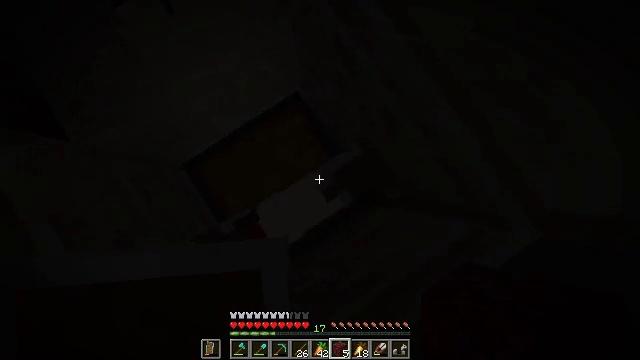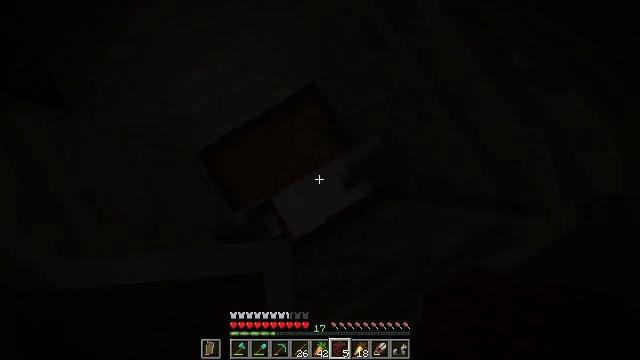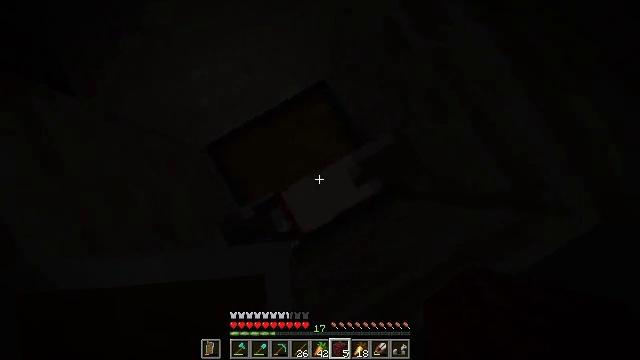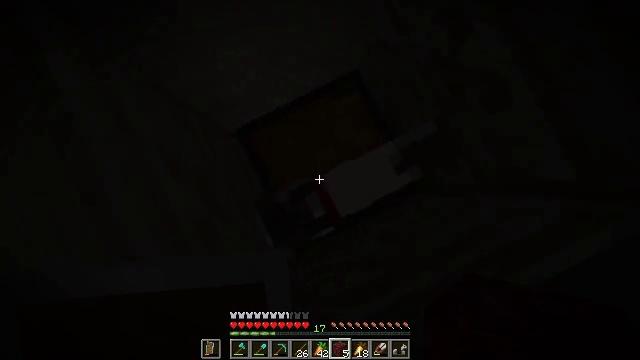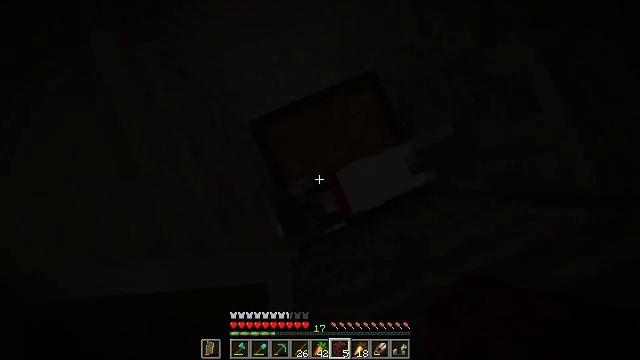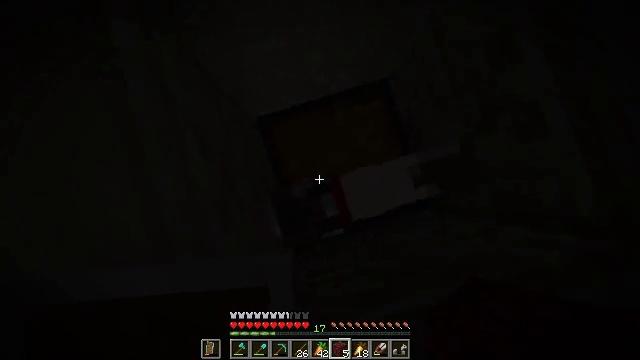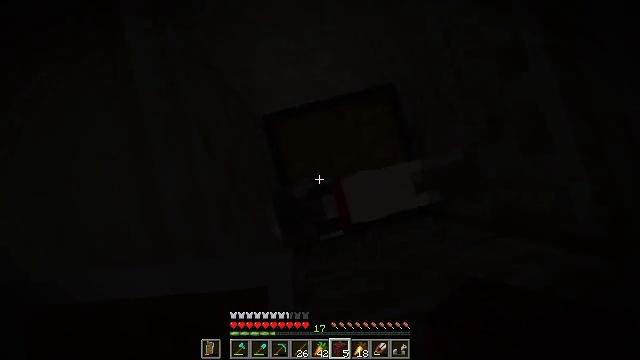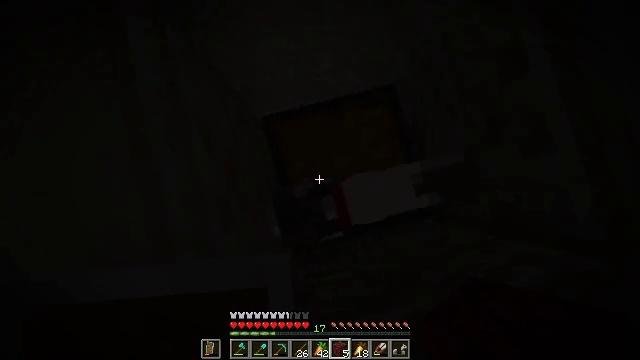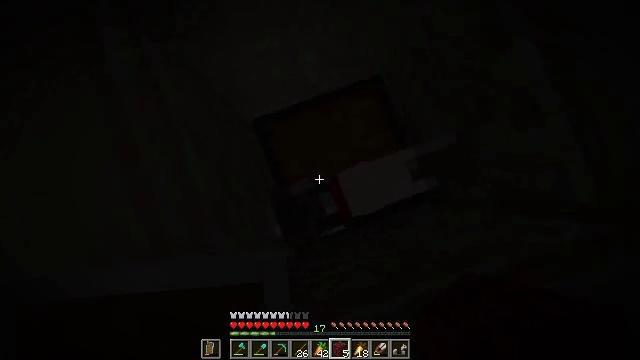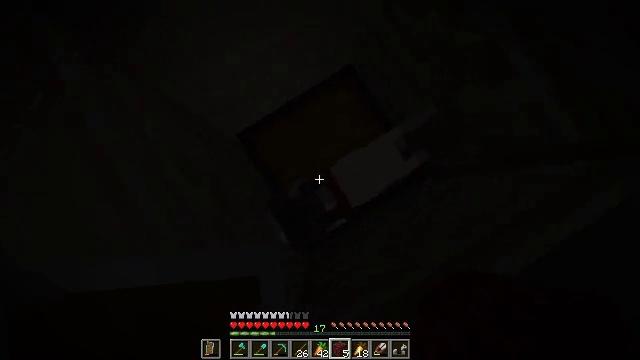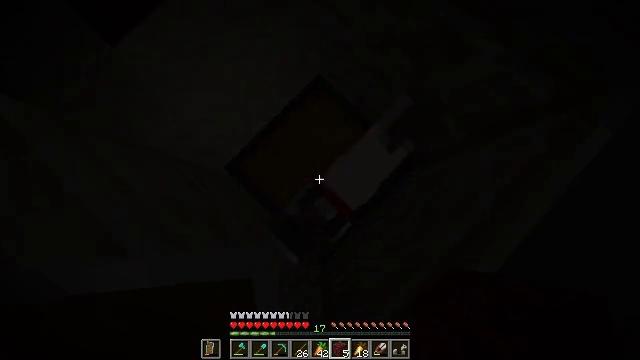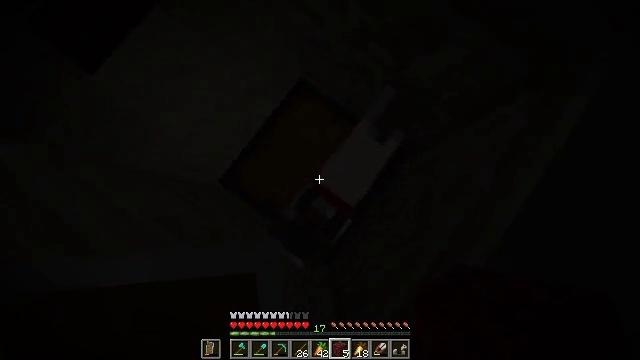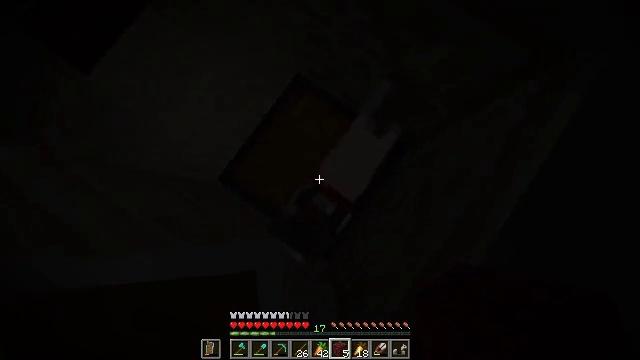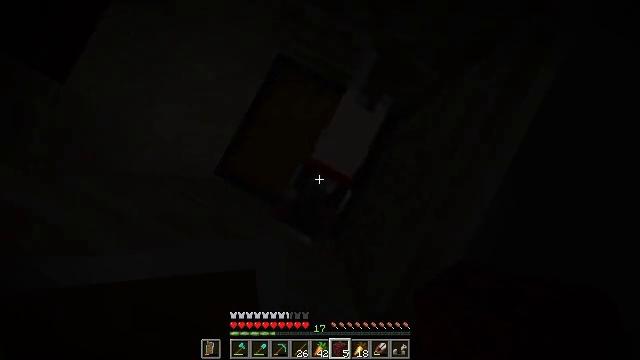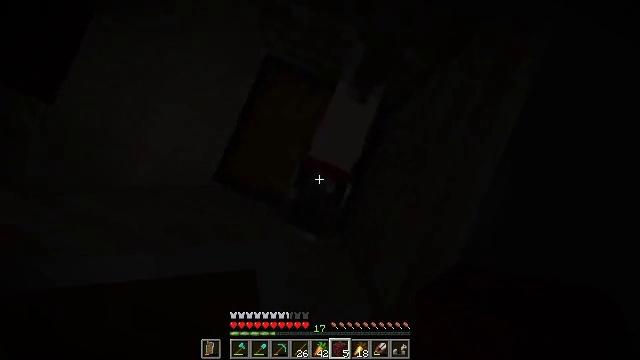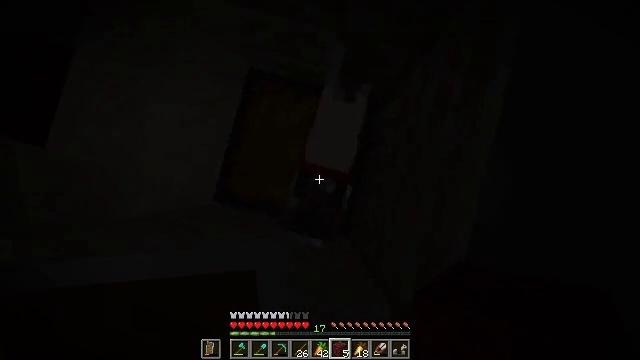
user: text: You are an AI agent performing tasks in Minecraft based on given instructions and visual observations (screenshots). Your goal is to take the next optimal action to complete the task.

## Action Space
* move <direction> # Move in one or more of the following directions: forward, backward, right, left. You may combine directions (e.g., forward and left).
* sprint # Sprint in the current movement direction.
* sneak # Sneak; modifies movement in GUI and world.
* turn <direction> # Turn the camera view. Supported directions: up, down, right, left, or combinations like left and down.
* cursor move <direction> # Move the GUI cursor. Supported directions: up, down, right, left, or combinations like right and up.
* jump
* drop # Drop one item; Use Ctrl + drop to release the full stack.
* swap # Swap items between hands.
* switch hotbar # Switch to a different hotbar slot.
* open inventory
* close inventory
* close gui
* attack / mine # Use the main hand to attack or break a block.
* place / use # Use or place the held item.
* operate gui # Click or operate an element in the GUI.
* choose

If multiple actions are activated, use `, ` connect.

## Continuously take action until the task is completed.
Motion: motion action
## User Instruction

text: Collect chiseled sandstone from an ancient structure.
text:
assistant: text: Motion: move back, turn left
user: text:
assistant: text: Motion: move back, turn left
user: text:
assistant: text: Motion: move back, turn left
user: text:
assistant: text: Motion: move back, turn left
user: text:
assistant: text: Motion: move back, turn left
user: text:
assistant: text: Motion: move back, turn left
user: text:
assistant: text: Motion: move back
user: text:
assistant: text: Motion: turn right
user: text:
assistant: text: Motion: turn right
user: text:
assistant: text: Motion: turn right and up
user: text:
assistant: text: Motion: turn right
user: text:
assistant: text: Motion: turn right
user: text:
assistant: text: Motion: turn right and down
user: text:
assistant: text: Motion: turn right
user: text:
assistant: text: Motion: turn right and up
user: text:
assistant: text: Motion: turn right and up
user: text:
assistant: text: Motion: turn right and up
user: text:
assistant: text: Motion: turn right
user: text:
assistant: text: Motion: no_op
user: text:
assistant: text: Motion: turn left and down
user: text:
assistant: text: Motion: move right, turn left and down, jump
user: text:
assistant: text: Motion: move right, jump
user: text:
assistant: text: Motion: move right, jump
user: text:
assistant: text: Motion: move right, jump
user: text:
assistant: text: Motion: move right
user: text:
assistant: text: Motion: move right, turn right and up
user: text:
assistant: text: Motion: move right, turn right and up
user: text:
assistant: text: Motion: move right, turn right and up
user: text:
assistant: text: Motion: move forward and move right, turn right
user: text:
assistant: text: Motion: move forward and move right, turn right